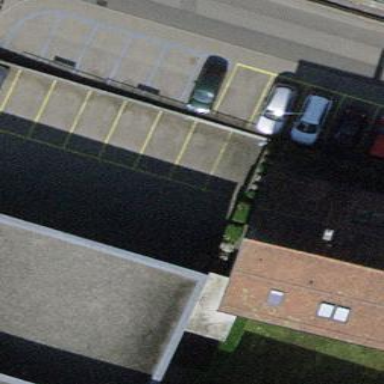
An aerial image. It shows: Parking area with asphalt surface.